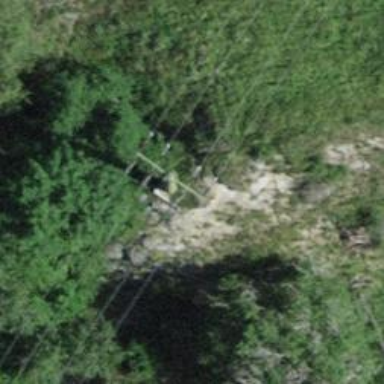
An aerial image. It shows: Power line is depicted.